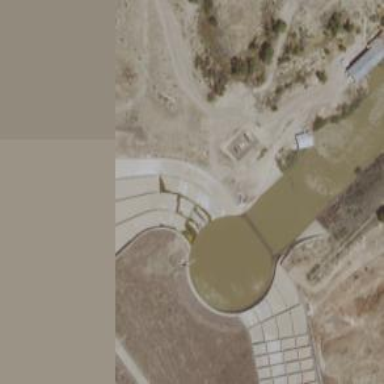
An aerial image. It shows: Spillway within waterway.